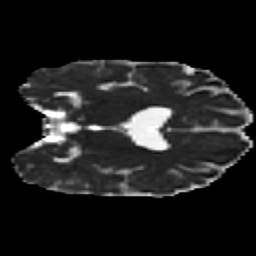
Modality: MD
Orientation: coronal
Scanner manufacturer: ge
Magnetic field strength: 3 T
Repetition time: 17 s
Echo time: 0.0864 s